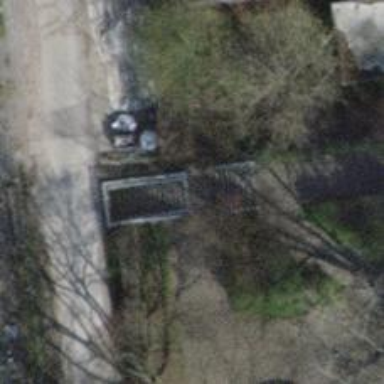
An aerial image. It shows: Tunnel with steps on the road.